Question: I am developing a new game with an 2D array (game board). Each cell/ tile has a amount of points.

What I want to achieve is that an algorithm can find the shortest path with the highest core.
So I first implemented the Dijkstra Algorithm (source code below) to find the shortest path from start to end (red route). This works great.
My question is: How can I extend my algorithm, so it determines the shortest path with the score (so the green route).
Thank you in advance!
'''
class Graph
{
// Dictionary<Start Point, vertices>
Dictionary<char, Dictionary<char, int>> vertices = new Dictionary<char, Dictionary<char, int>>();
public void add_vertex(char name, Dictionary<char, int> edges)
{
vertices[name] = edges;
}
public List<char> shortest_path(char start, char finish)
{
var previous = new Dictionary<char, char>();
var distances = new Dictionary<char, int>();
var nodes = new List<char>();
List<char> path = null;
foreach (var vertex in vertices)
{
if (vertex.Key == start)
{
distances[vertex.Key] = 0;
}
else
{
distances[vertex.Key] = int.MaxValue;
}
nodes.Add(vertex.Key);
}
while (nodes.Count != 0)
{
nodes.Sort((x, y) => distances[x] - distances[y]);
var smallest = nodes[0];
nodes.Remove(smallest);
if (smallest == finish)
{
path = new List<char>();
while (previous.ContainsKey(smallest))
{
path.Add(smallest);
smallest = previous[smallest];
}
break;
}
if (distances[smallest] == int.MaxValue)
{
break;
}
foreach (var neighbor in vertices[smallest])
{
var alt = distances[smallest] + neighbor.Value;
if (alt < distances[neighbor.Key])
{
distances[neighbor.Key] = alt;
previous[neighbor.Key] = smallest;
}
}
}
return path;
}
}
'''
I already tried something like this, but doesn't seem to work:
'''
foreach (var neighbour in _vertices[smallest])
{
// The variable alt is the length of the path from the root node to the neighbor node if it were to go through _vertices[smallest].
var alt = pointInfos[smallest].Distance + neighbour.Value.Distance;
var altScore = pointInfos[smallest].Points + neighbour.Value.Points;
if (alt <= pointInfos[neighbour.Key].Distance && altScore > pointInfos[neighbour.Key].Points) // A shorter path with higher points to neighbour has been found
{
pointInfos[neighbour.Key] = new PointInfo(alt, altScore);
previous[neighbour.Key] = smallest;
}
}
'''
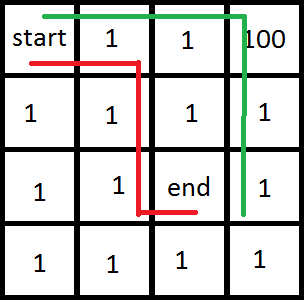
Answer: I am not going to give a full enhanced answer here, but I think I can give you a good tip on how to achieve this.
What you will need to do is use your scores in the cells as edge lengths on your graph. Going to the next cell will take you 1 or 100 steps.
It will be easier to implement a longest path algorithm, because you want to maximize the score. Problem is that it will then go over the whole board instead.

So what you need is a negative cost on going via the simple route, so it will try to go over 100, but not over the rest of the negative cells.

You could also do this with the shortest path algorithm, but then you need to invert your scores so it can go over the shortest path with the lowest score.

So don't look at absolute lengths of your algorithm, but use the values as length to cross. I hope this helps and will get you to a nice algorithm in the end.